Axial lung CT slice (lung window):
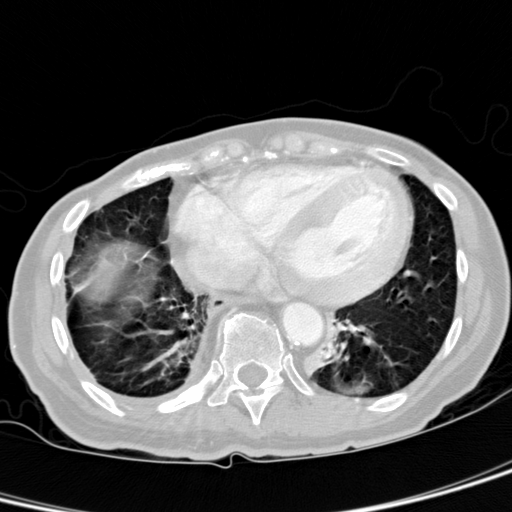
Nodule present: no